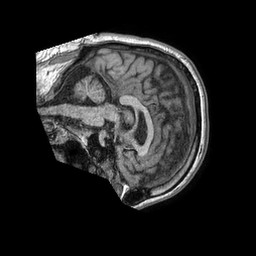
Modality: T1w
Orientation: sagittal
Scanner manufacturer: philips
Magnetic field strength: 1.5 T
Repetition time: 0.007742 s
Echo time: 0.003527 s